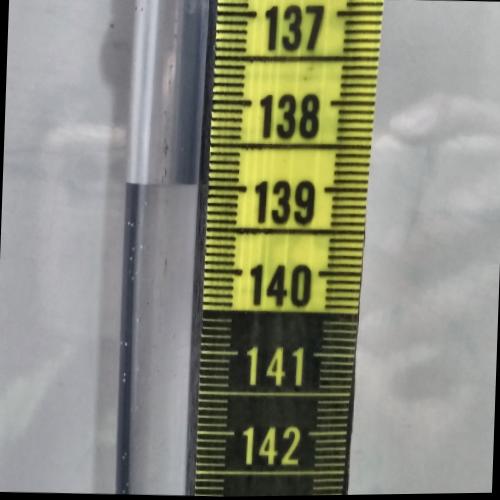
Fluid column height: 139.0 cm